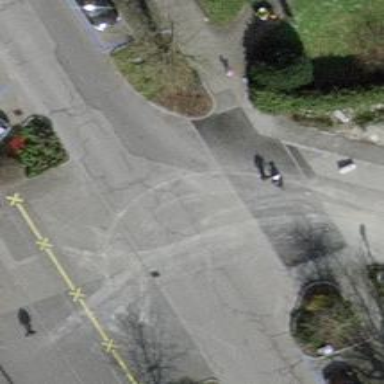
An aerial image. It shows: Mini roundabout on the road.